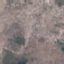
Land use / land cover class: HerbaceousVegetation